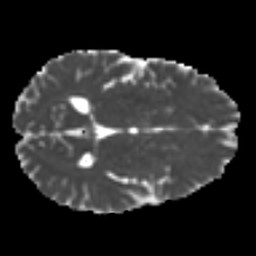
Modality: MD
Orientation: axial
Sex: male
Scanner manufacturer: ge
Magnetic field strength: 3 T
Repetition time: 7 s
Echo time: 0.081 s